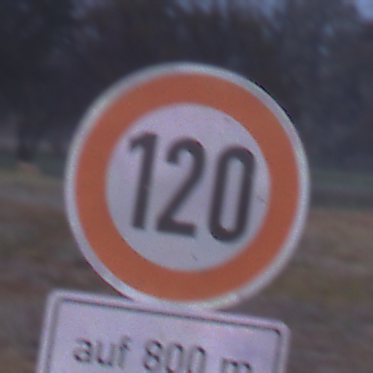
Verkehrszeichen: Geschwindigkeit120
Zusatzzeichen unten: LaengeEinerStrecke5
Umgebung: Outdoor, Nature
Tageszeit: SunriseSunset
Wetter: Clear
Licht: Natural
Jahreszeit: NotSpecified
Kontrast: LowContrast